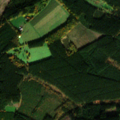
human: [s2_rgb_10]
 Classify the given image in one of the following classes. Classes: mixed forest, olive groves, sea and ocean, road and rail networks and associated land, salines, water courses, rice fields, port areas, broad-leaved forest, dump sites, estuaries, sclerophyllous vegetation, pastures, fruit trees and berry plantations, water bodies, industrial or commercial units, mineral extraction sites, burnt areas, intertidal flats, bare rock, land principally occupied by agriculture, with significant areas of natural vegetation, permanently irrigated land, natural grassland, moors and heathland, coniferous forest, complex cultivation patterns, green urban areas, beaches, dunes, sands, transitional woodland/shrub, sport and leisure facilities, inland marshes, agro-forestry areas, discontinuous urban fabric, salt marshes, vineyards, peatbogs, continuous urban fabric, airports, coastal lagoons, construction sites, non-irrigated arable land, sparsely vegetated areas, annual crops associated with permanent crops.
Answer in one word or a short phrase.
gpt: pastures, coniferous forest, mixed forest, transitional woodland/shrub